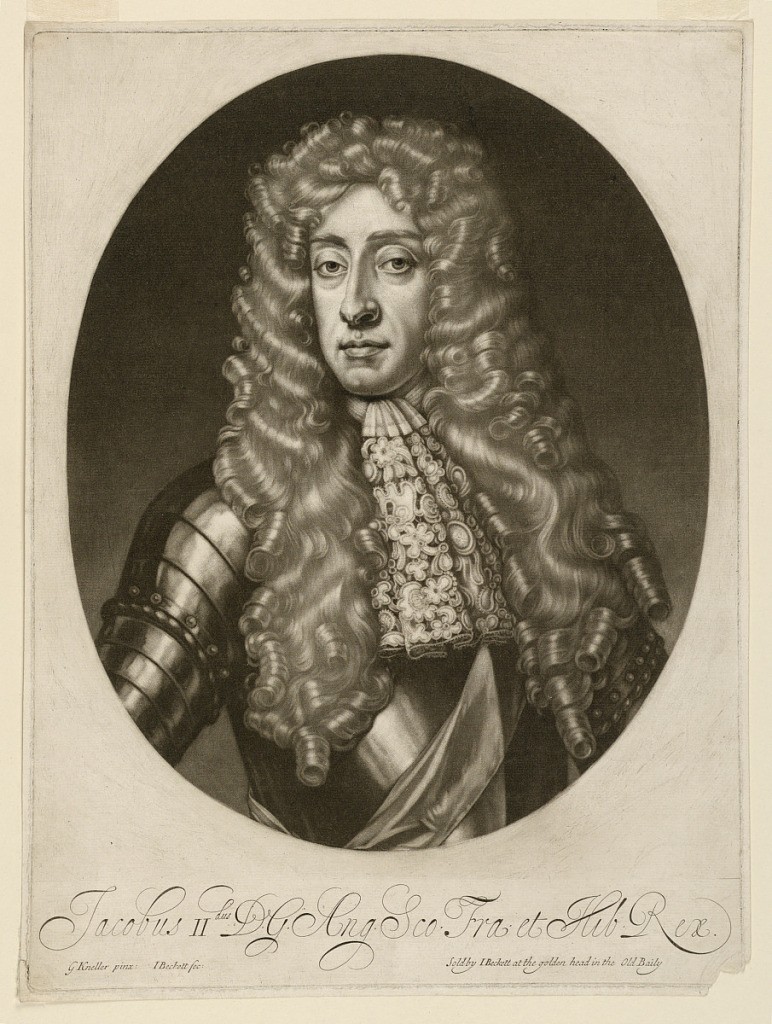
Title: King James II of England (after Kneller)
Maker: Isaac Beckett, English, ca. 1653 - ca. 1717
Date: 1685–89
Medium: Mezzotint engraving in dark brown ink on paper
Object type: Print
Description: Half-length, standing slightly to the left, James II of England (1633-1701) is seen in wig, lace cravat and armor. Oval format. Inscribed below: Jacobus II dus D. G. Aug. Sco. Fra et Hib Rex. G. Kneller pinx: I. Beckett fec. Sold by I. Beckett at the golden head in the old Baily.